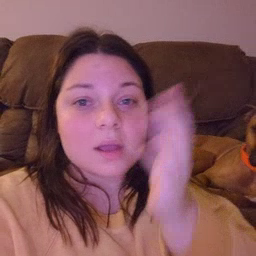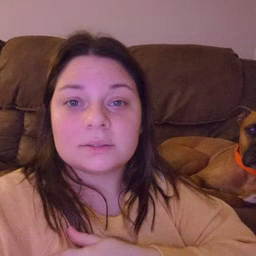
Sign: grass